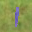
Label: 1